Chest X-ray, AP view. Patient: 14 years old, sex M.
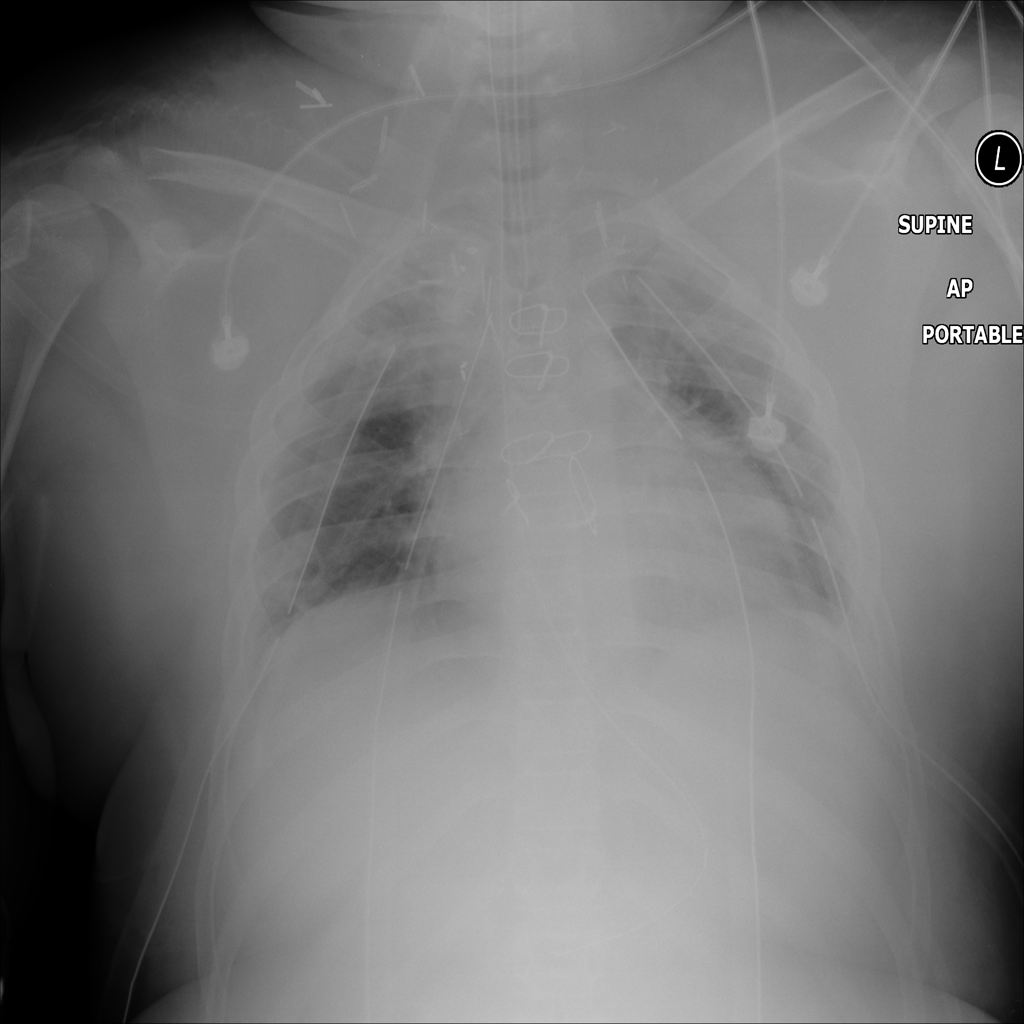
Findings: No Finding